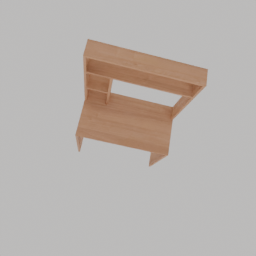
Label: furniture